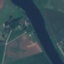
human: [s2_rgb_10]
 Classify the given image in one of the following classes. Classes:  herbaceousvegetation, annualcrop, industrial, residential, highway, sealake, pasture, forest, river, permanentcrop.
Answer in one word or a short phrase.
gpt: River